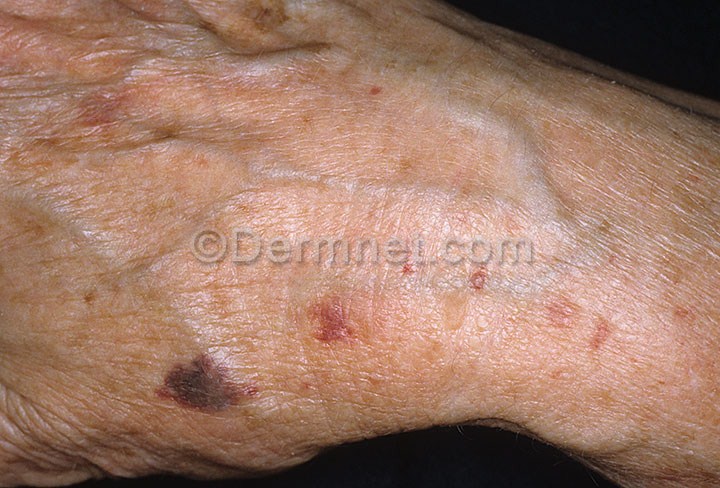
Disease: Vascular Tumors